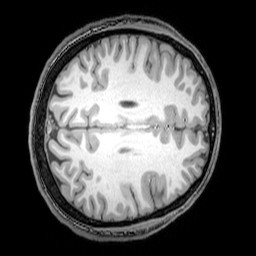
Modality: T1w
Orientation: axial
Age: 26
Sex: male
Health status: healthy
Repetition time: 0.081 s
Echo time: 0.037 s